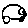
Label: car